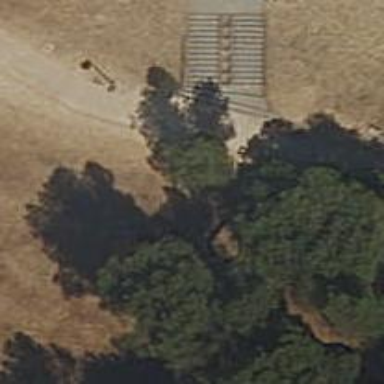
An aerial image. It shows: Concrete steps.